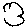
Label: flower